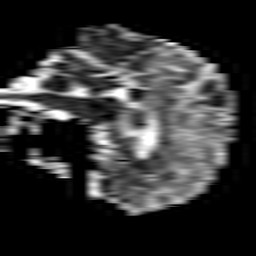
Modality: ADC
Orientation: sagittal
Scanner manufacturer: philips
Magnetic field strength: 1.5 T
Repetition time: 3.393 s
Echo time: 0.06922 s